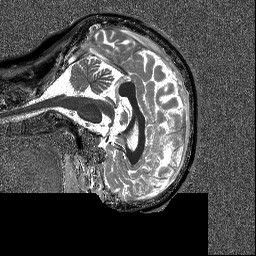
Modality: T1map
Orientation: sagittal
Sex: female